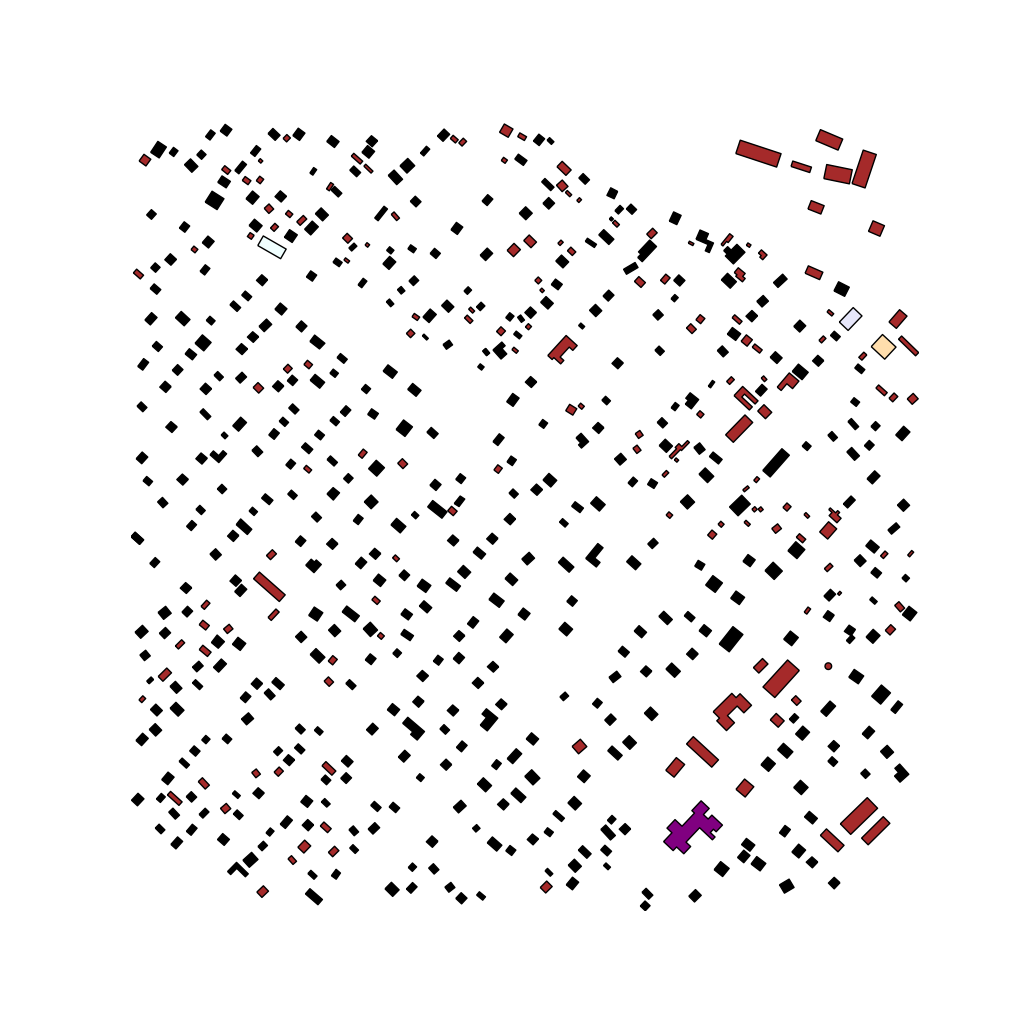
Tags: overhead vector_map, industrial, recreation, residential, transport, soviet, individual_rise, low_rise, density_2, Building, Diner, Facility, Grocery, Kinder, Supermkt, 1.0 km²